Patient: sex M, age 80
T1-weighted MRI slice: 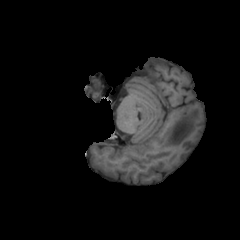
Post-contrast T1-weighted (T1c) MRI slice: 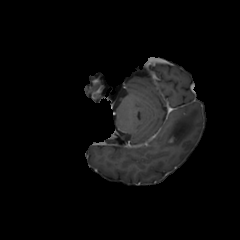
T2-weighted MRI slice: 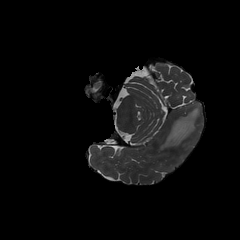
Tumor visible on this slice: yes
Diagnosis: Glioblastoma, IDH-wildtype
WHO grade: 4